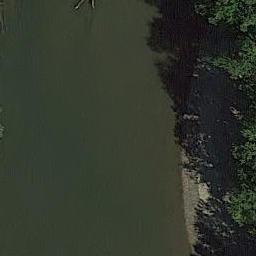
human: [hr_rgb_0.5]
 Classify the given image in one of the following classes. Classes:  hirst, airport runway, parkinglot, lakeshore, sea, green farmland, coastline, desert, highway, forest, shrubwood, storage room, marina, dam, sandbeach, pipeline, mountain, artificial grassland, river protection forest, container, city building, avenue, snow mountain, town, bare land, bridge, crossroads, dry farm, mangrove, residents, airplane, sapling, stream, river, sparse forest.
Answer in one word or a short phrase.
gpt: river protection forest